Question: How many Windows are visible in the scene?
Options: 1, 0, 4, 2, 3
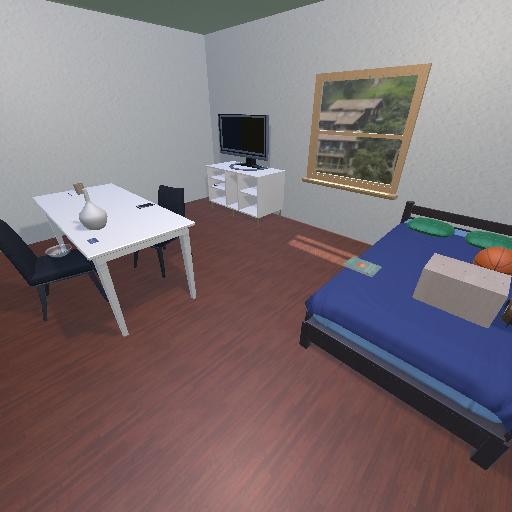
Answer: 1